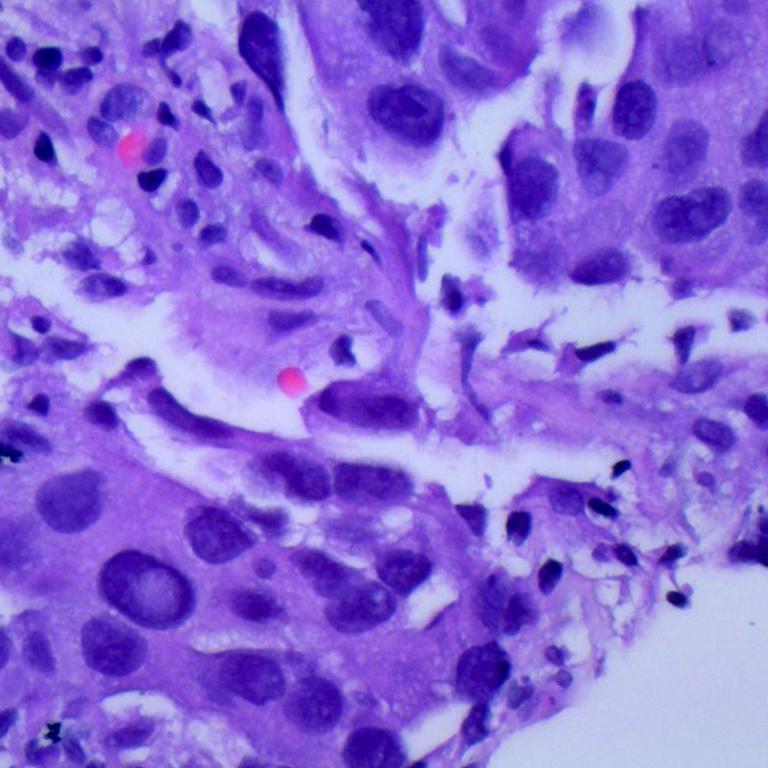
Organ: lung
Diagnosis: adenocarcinomas